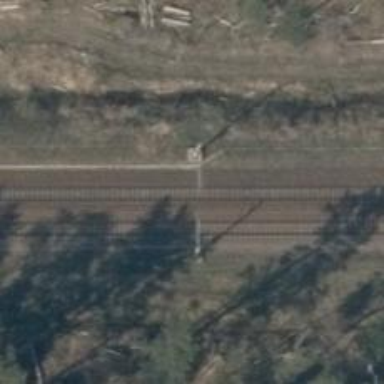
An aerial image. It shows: Milestone along the railway track with catenary mast.